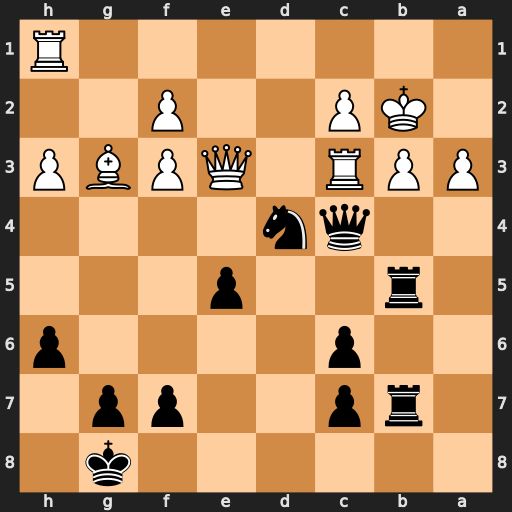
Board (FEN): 6k1/1rp2pp1/2p4p/1r2p3/2qn4/PPR1QPBP/1KP2P2/7R
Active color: b
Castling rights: -
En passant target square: -
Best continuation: Rxb3+ cxb3 Rxb3+ Rxb3 Qc2+ Ka1 Nxb3+ Qxb3 Qxb3